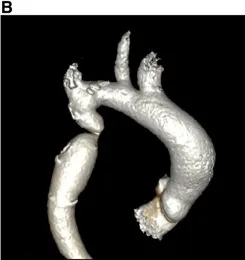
Ct aortogram and invasive aortic angiography. CTA showed severe calcified bicuspid aortic valve stenosis (type 0), and ,stenotic calcified eccentric aortic coarctation 20 mm distal to the left subclavian artery.
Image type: radiology (ct)